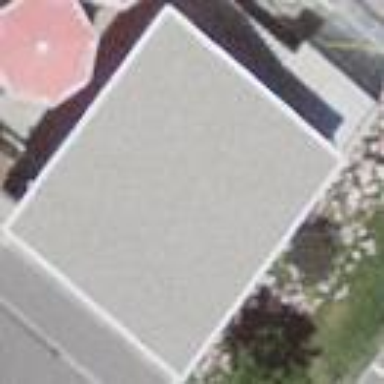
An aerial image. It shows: View of roof of building.